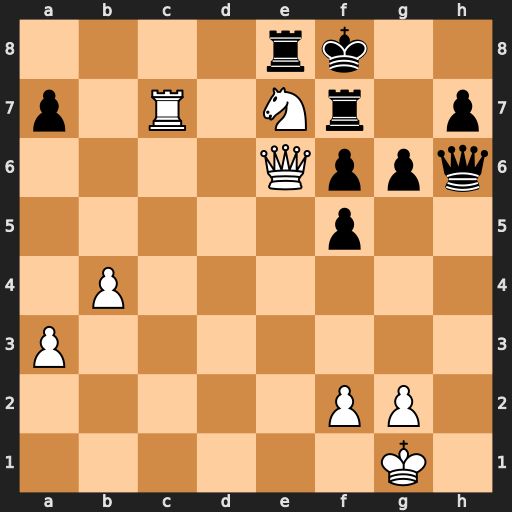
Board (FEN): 4rk2/p1R1Nr1p/4Qppq/5p2/1P6/P7/5PP1/6K1
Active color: w
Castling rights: -
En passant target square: -
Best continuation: Qxf7+ Kxf7 Nxf5+ Kf8 Nxh6